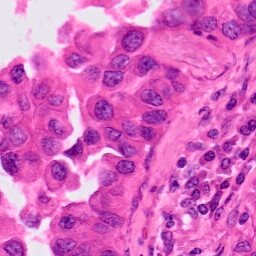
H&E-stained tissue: Lung